Interaction volume radius: 10 \u00c5
Interaction volume height: 30 \u00c5
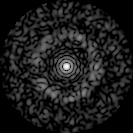
Disorder parameter: 0.8324